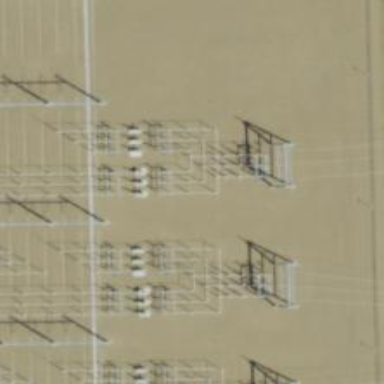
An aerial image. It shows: Switch used for power control.